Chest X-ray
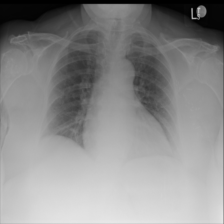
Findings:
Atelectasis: negative
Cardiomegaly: negative
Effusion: negative
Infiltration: negative
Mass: negative
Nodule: negative
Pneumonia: negative
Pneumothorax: negative
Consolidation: negative
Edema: negative
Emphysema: negative
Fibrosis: negative
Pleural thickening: negative
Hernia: negative